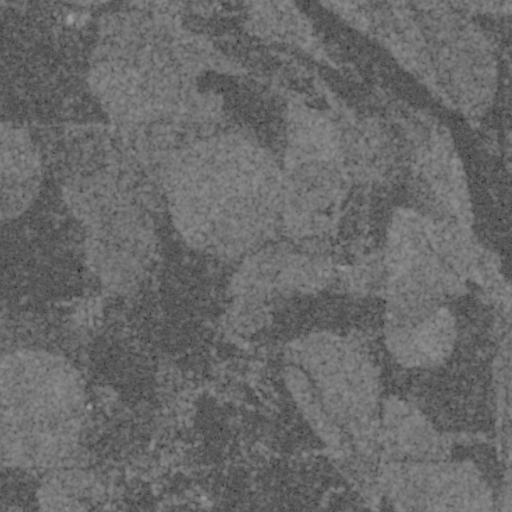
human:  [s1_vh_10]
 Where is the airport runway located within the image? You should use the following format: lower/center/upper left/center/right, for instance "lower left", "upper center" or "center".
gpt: The airport runway is located in the upper right of the image.
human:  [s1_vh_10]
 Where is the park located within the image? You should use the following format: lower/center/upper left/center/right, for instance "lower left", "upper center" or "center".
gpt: There is no park in the image.

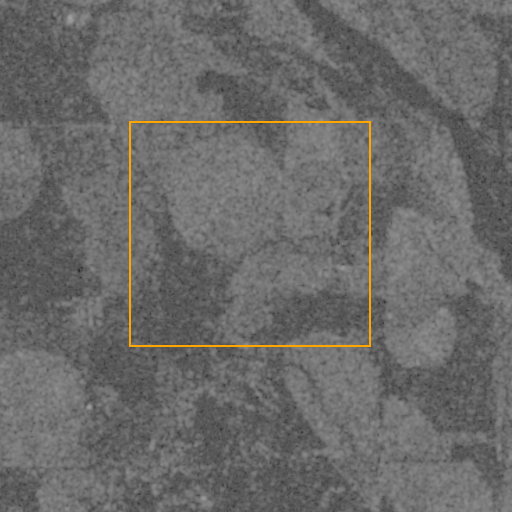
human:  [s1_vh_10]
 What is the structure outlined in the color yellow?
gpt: There is no yellow outline.
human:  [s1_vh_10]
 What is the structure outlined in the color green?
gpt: There is no structure outlined in green.